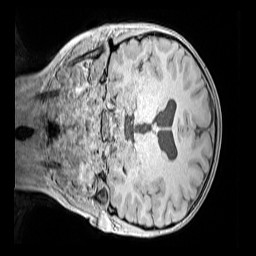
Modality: MP2RAGE
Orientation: coronal
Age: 9
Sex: female
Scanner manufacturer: siemens
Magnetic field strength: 3 T
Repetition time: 4 s
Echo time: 0.00299 s